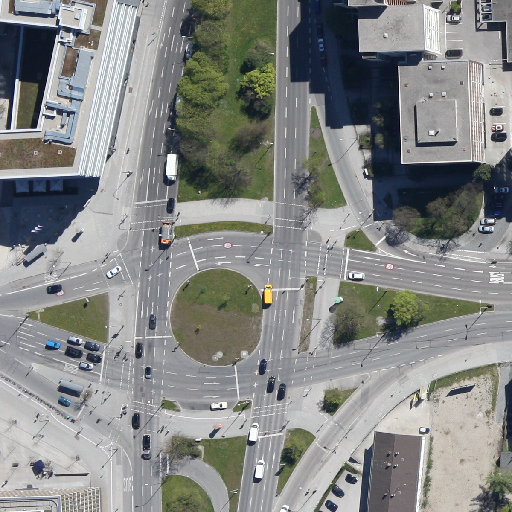
Referring expression: car